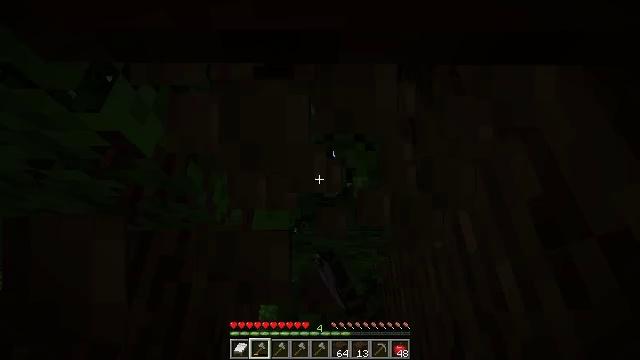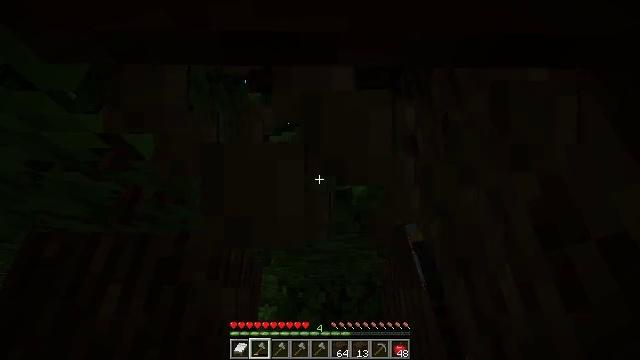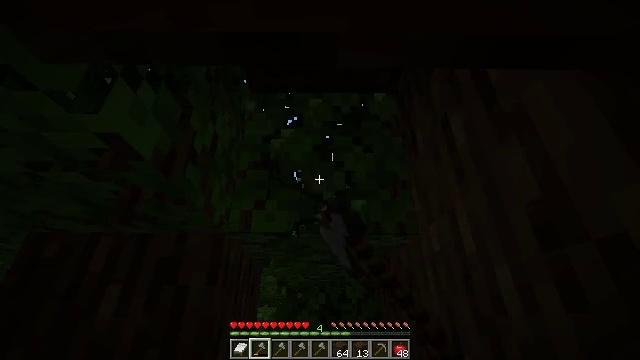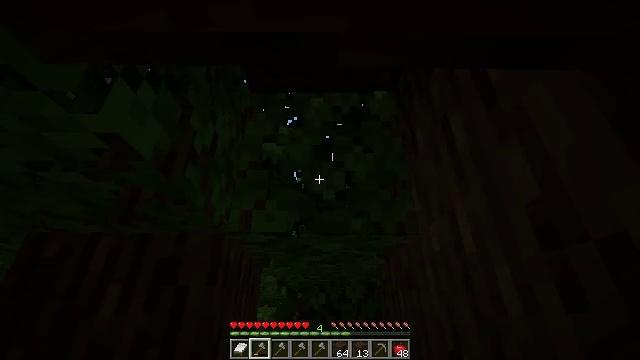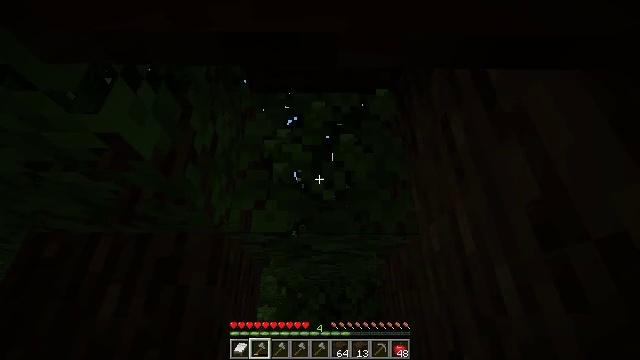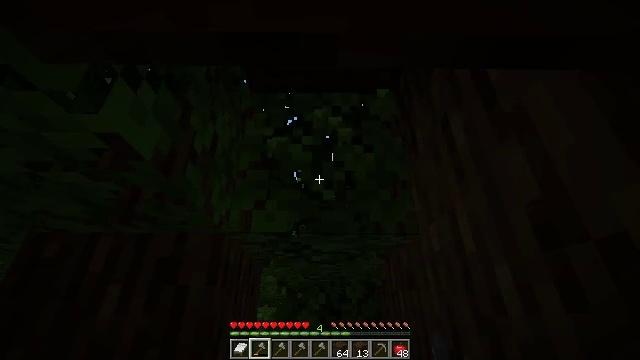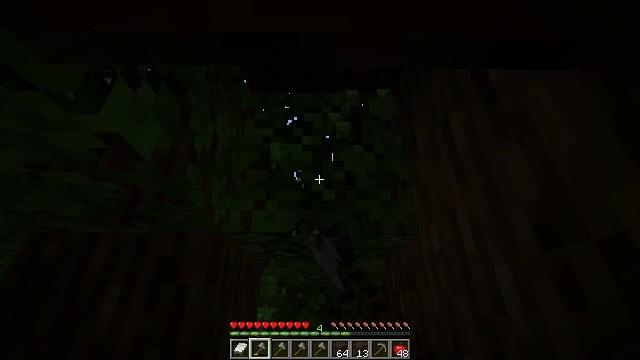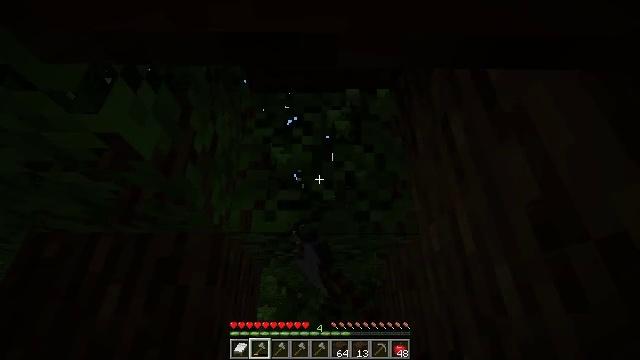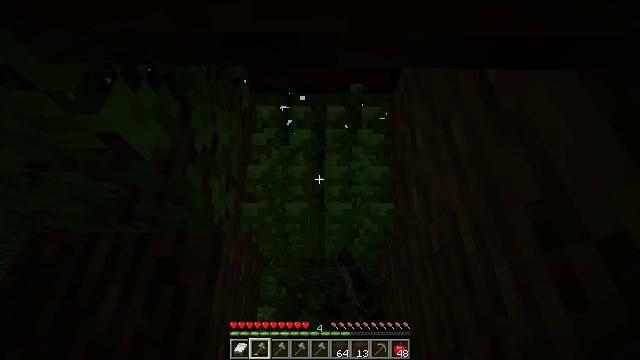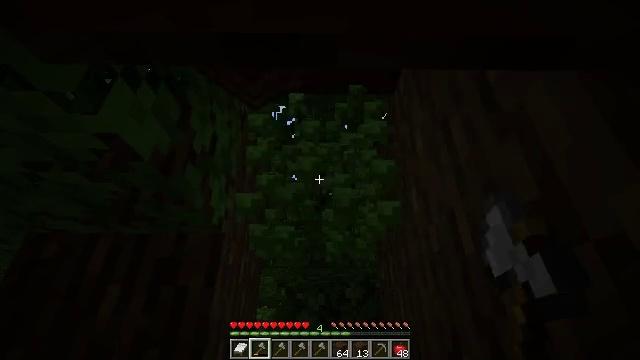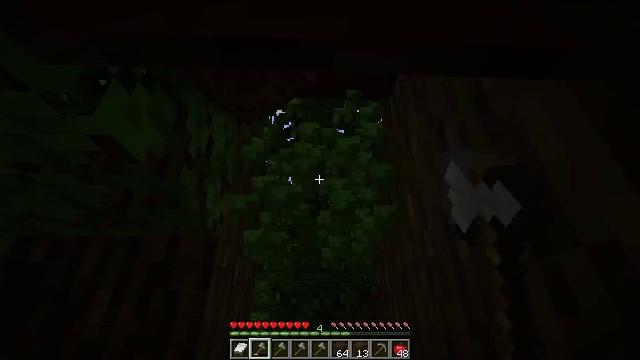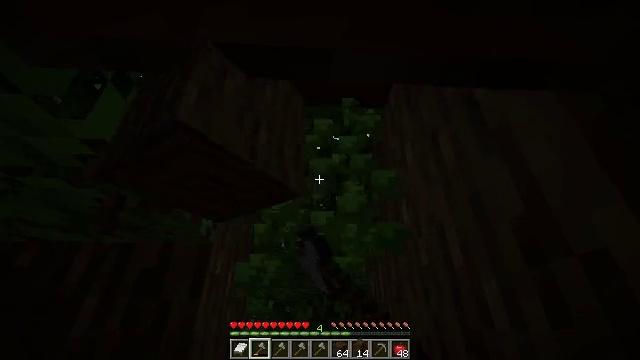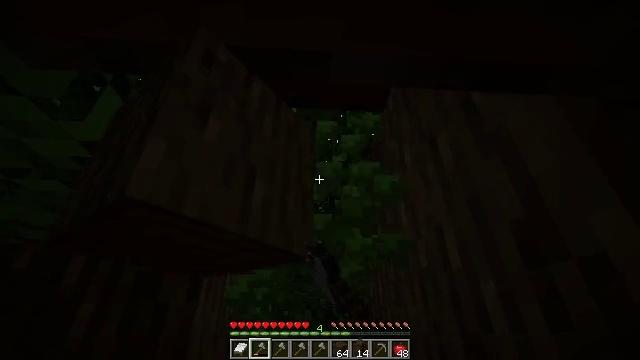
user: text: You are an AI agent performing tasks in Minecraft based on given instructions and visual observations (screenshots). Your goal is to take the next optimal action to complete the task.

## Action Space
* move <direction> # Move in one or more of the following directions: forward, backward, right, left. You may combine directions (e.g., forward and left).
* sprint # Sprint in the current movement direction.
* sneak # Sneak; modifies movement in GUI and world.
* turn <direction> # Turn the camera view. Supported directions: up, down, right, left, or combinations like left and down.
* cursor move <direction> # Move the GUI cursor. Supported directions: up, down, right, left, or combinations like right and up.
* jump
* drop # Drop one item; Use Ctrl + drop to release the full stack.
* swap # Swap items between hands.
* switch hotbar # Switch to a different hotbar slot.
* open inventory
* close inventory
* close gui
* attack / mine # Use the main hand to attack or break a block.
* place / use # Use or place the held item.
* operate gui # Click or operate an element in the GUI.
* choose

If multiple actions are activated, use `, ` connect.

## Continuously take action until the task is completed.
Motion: motion action
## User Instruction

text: Harvest dark oak leaves for decorative purposes.
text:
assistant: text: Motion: attack / mine
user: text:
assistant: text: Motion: attack / mine
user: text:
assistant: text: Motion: attack / mine
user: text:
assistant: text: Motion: attack / mine
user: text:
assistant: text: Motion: attack / mine
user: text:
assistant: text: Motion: attack / mine
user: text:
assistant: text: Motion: attack / mine
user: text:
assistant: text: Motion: attack / mine
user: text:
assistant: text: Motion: attack / mine
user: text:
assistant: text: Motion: turn right, attack / mine
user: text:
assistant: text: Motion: turn right and up, attack / mine
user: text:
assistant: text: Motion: attack / mine
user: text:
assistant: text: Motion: attack / mine